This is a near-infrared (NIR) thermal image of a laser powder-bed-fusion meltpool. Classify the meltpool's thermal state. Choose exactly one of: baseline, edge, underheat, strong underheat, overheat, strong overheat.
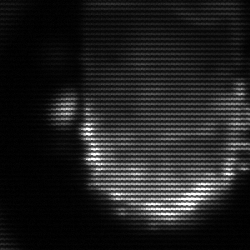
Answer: baseline